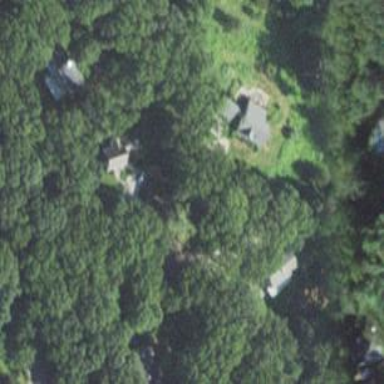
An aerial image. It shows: Residential driveway.